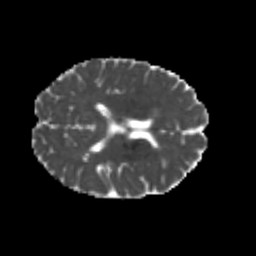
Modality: MD
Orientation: axial
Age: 25
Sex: male
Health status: healthy
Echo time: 0.074 s